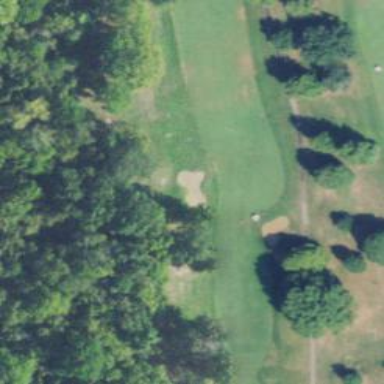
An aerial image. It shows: Grassy area designated as golf fairway.